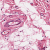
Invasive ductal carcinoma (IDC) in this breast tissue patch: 0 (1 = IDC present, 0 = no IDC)